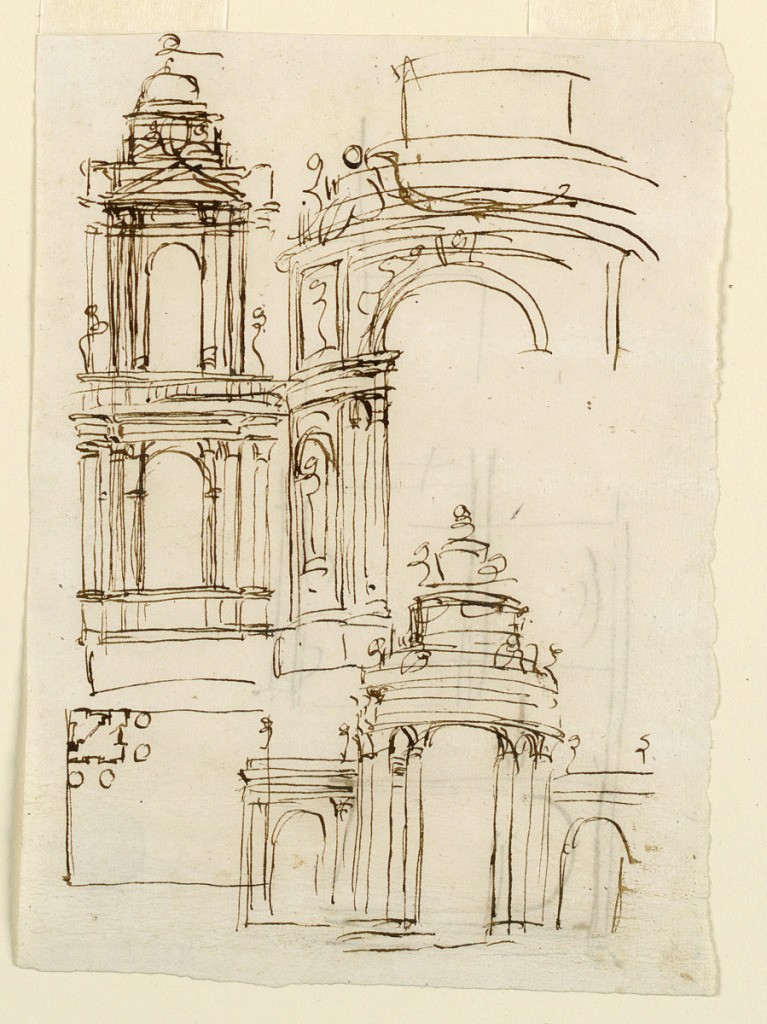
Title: Two stories of a steeple; doorway for a villa
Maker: Giuseppe Barberi, Italian, 1746–1809
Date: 1780–1800
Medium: Pen and brown ink on off-white laid paper
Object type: Drawing
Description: Left row: above is the elevation, below the plan of the steeple. Right row: above is the left part of the elevation of the central part of the doorway; below is the elevation of nearly an entire door (compare to -1185). On verso, horizontally: two rough sketches of elevations.